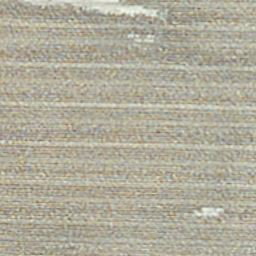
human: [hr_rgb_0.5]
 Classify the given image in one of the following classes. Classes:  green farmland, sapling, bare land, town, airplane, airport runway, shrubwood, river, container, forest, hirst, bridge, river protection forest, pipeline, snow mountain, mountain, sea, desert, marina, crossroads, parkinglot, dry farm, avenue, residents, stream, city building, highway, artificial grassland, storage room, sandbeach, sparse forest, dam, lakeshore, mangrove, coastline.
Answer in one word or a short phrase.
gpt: dry farm